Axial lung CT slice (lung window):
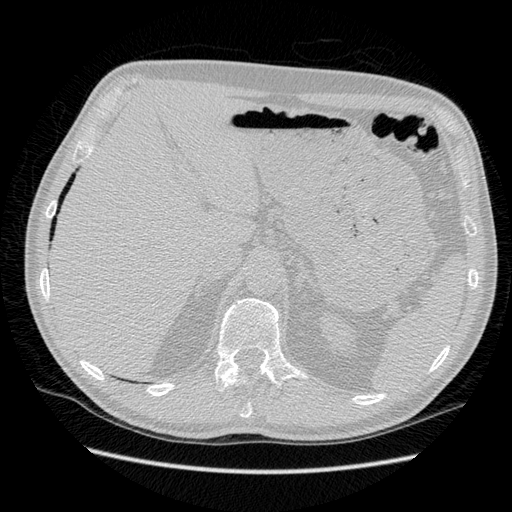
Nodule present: no